Question: For some reason I'm having trouble in selecting an element above another element. I would like to select the nearest '.discount-dropdown' class that sits aboove the '.discount-type' class. What am I doing wrong?
HTML (multiple of these):
'''
<div class="input-group-btn">
<button type="button" class="btn btn-default dropdown-toggle discount-dropdown" data-toggle="dropdown" aria-expanded="false">$ <span class="caret"></span></button>
<ul class="dropdown-menu dropdown-menu-right adjustment-dropdown" role="menu">
<li><a class="discount-type">$</a></li>
<li><a class="discount-type">%</a></li>
</ul>
</div>
'''
jQuery:
'''
$('.discount-type').on('click', function(event){
$sign = $(this).html().substr(0,1);
$parentElement = $(this).closest('.discount-dropdown').html(); //this isn't working
$newHtml = $sign + $parentElement.substr(1);
alert($newHtml);
});
'''

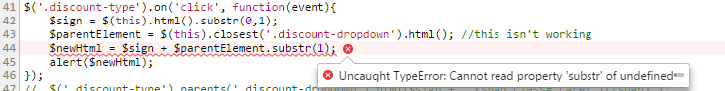
Answer: because button is not a parent of 'li'
'''
$('.discount-type').on('click', function(event){
$sign = $(this).html().substr(0,1);
$parentElement = $(this).closest('ul').prev('.discount-dropdown').html(); //this isn't working
$newHtml = $sign + $parentElement.substr(1);
alert($newHtml);
});
'''
I would suggest some changes in the way in which you are updating the currency like
'''
$('.discount-type').on('click', function(event) {
var sign = $(this).html().substr(0, 1);
$(this).closest('ul').prev('.discount-dropdown').find('.currency').text(sign)
});
'''
'''
<script src="https://ajax.googleapis.com/ajax/libs/jquery/1.11.1/jquery.min.js"></script>
<div class="input-group-btn">
<button type="button" class="btn btn-default dropdown-toggle discount-dropdown" data-toggle="dropdown" aria-expanded="false"><span class="currency">$</span> <span class="caret"></span></button>
<ul class="dropdown-menu dropdown-menu-right adjustment-dropdown" role="menu">
<li><a class="discount-type">$</a></li>
<li><a class="discount-type">%</a></li>
</ul>
</div>
'''